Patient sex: F
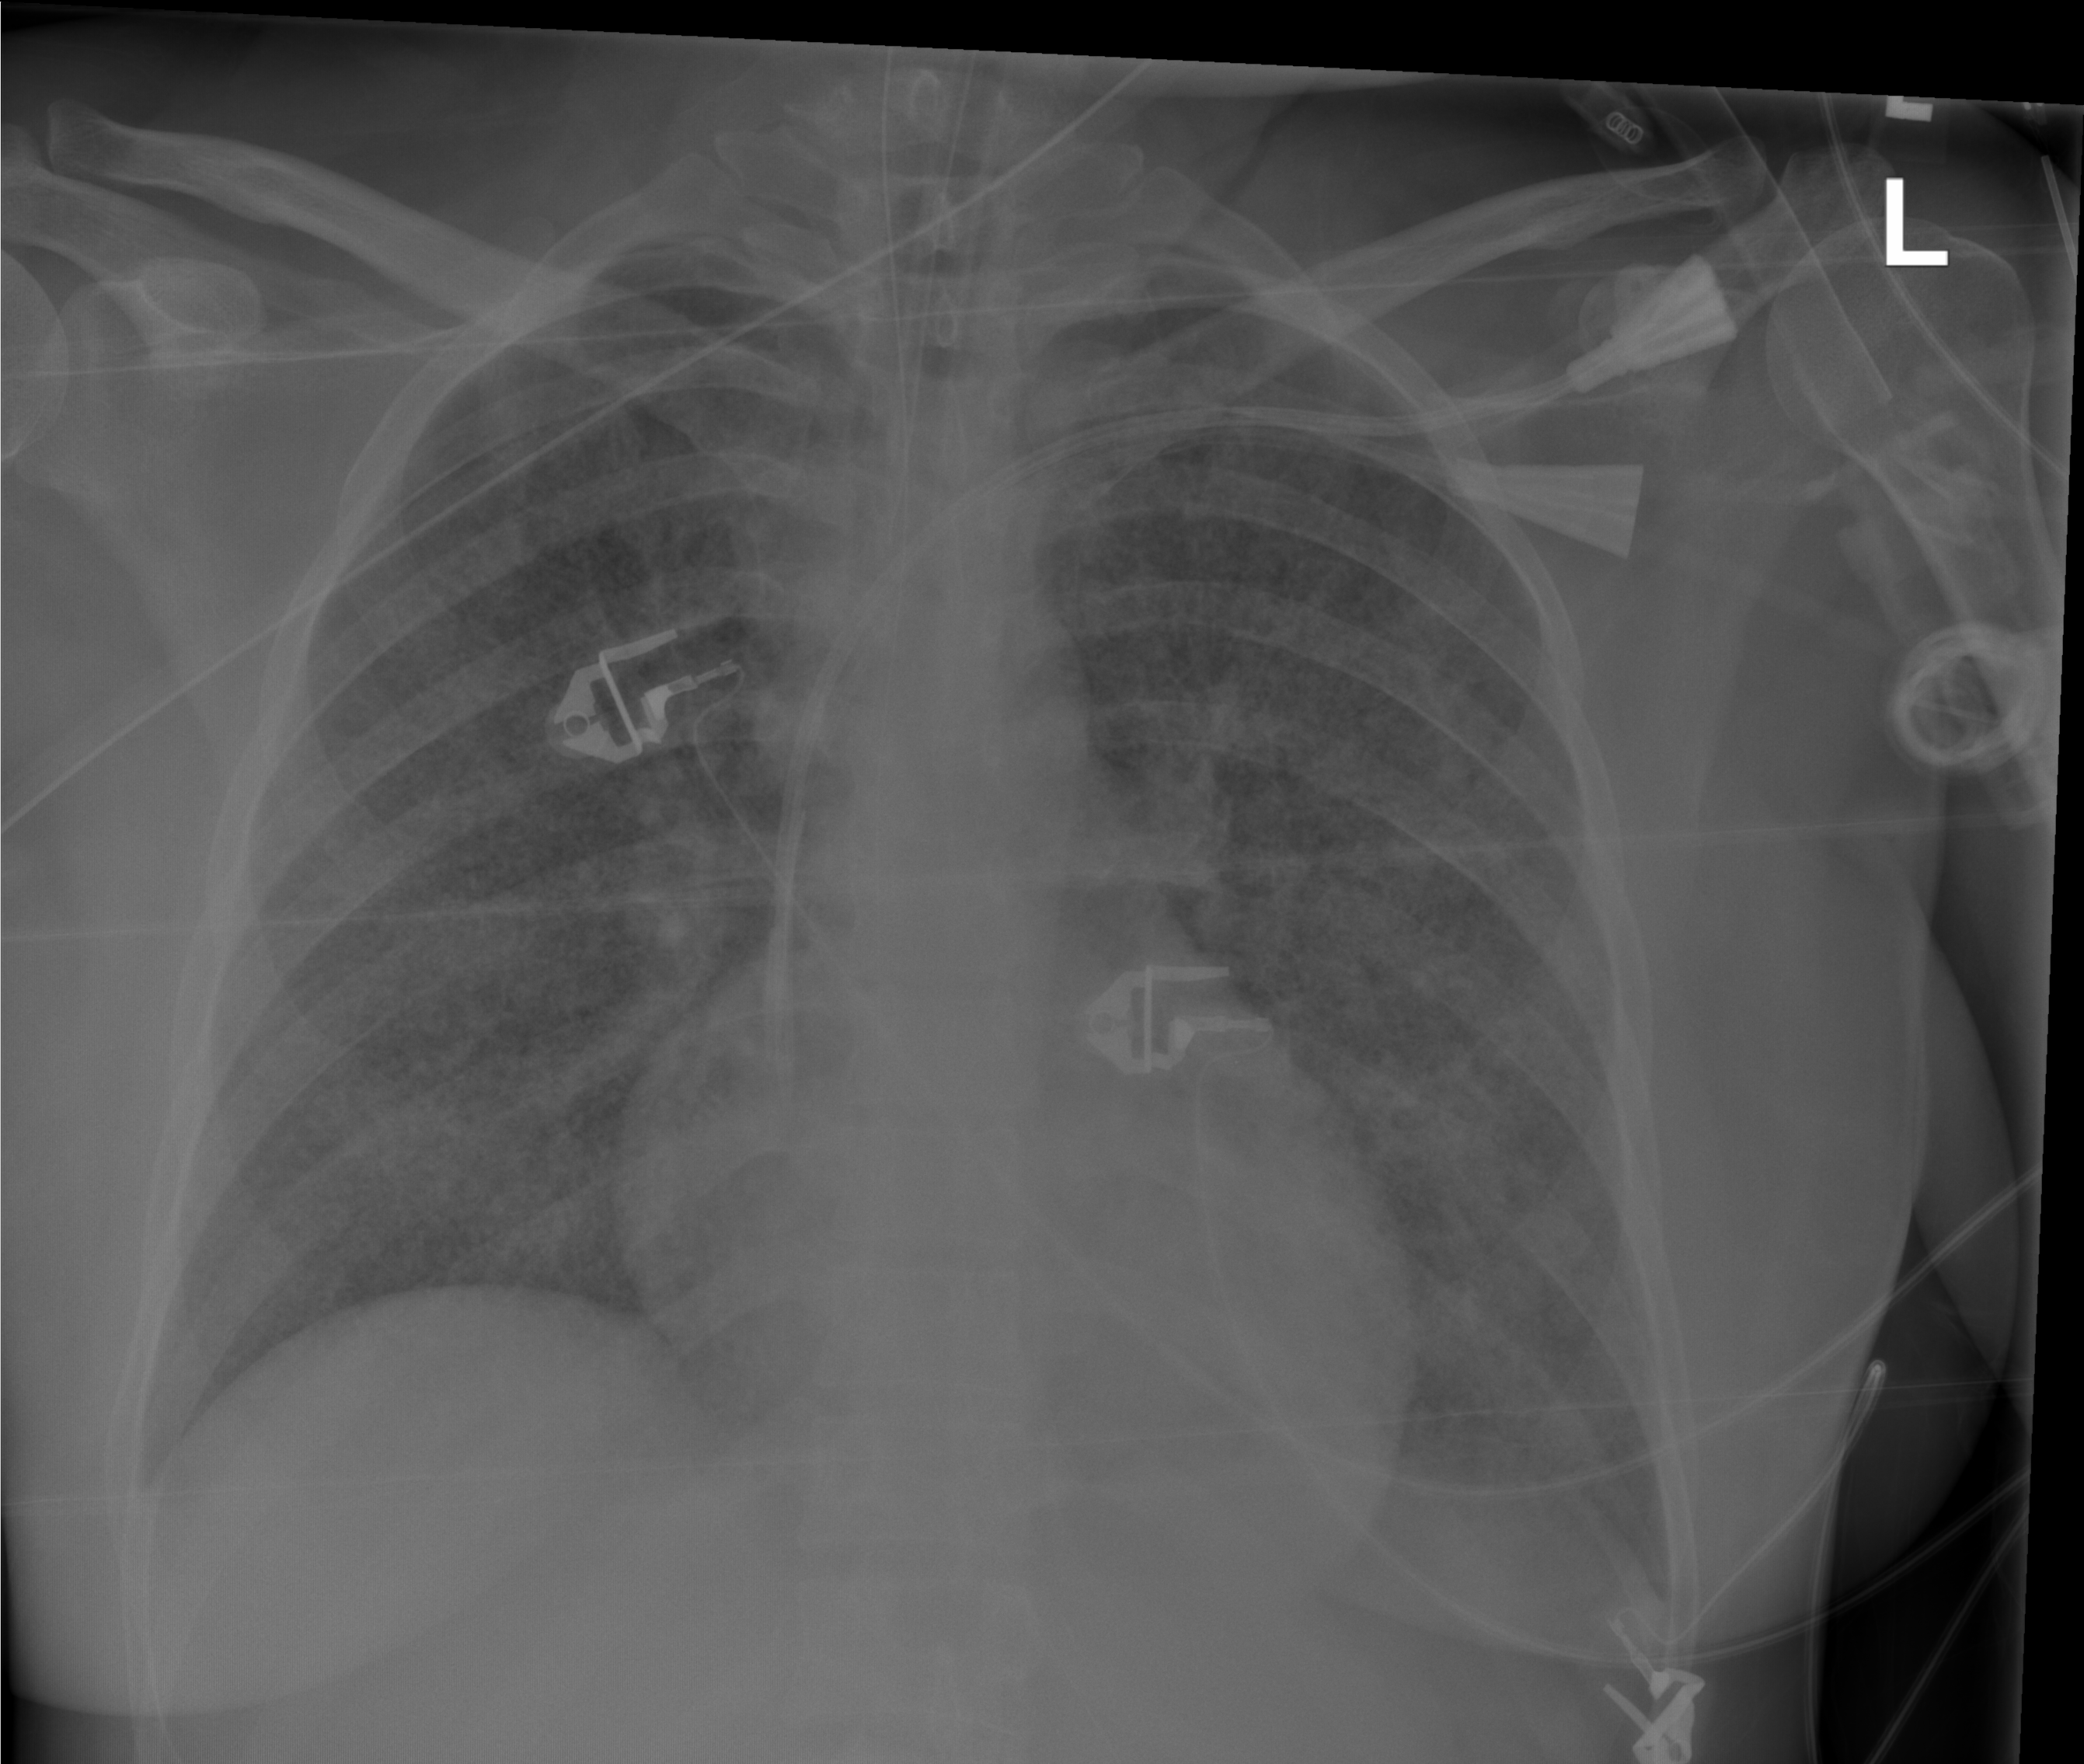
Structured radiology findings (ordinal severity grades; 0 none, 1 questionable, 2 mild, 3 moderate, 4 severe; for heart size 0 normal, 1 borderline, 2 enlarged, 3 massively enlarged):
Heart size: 2
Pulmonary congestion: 0
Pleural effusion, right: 0
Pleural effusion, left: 0
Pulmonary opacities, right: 4
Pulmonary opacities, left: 4
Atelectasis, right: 0
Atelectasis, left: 0